Interaction volume radius: 5 \u00c5
Interaction volume height: 15 \u00c5
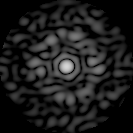
Disorder parameter: 0.8352